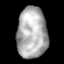
Tissue: lung
Cell type: Epithelial cells
Senescence score: 0.2376
Nuclear area (px): 1507
Mean DAPI intensity: 173.348